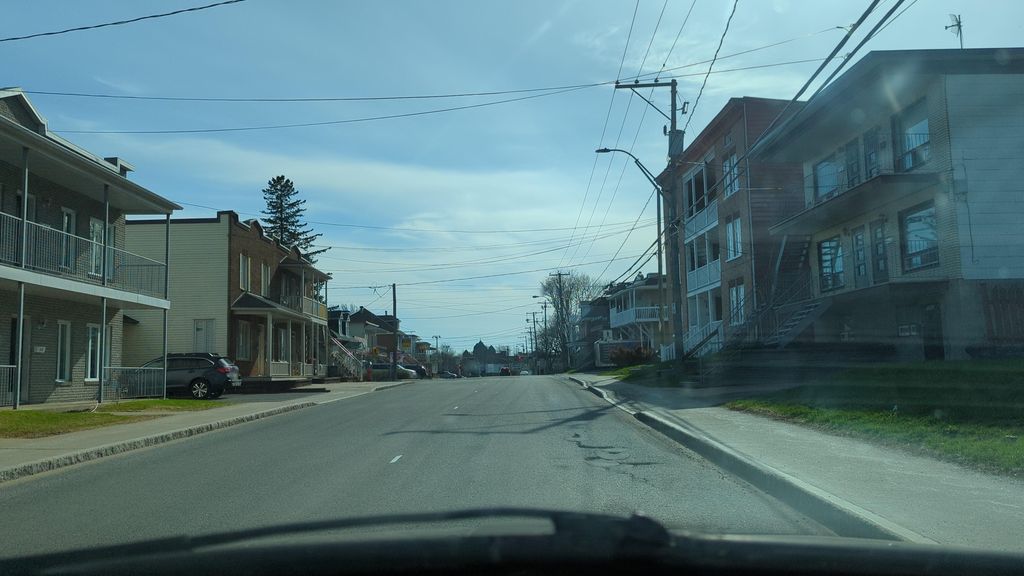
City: quebec_city